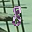
Label: 8